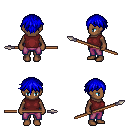
a pixel art fantasy rpg character, female body template, human, dark skin, maroon sleeveless shirt, magenta pants, blue short bangs hairstyle, spear, four views (front, back, left, right), 2x2 character sprite sheet, small pixel art, hard edges, no anti-aliasing